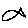
Label: fish